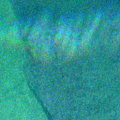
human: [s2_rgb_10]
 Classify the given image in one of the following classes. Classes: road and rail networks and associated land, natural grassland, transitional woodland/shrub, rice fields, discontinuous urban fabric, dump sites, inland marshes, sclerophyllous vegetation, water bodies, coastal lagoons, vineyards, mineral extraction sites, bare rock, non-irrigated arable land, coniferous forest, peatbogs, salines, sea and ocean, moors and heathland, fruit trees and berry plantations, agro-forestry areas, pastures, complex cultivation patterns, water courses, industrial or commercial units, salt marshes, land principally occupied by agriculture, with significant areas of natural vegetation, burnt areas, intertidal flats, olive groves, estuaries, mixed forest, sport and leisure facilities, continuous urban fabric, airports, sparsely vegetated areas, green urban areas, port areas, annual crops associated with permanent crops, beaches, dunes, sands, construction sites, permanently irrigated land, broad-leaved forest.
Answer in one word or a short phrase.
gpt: sea and ocean